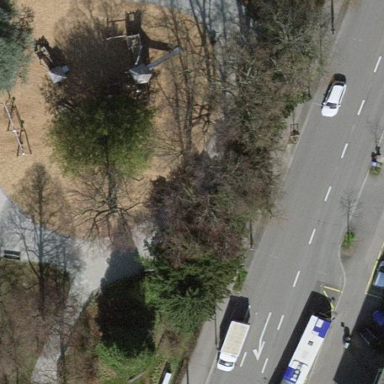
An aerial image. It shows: Park.